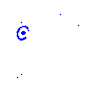
Particle: kaon